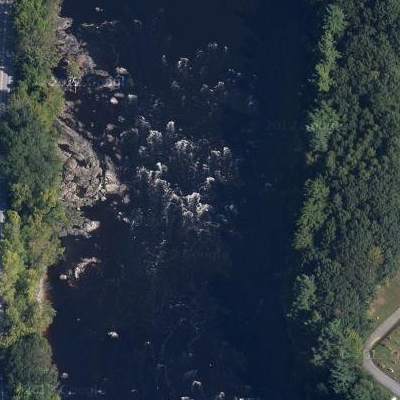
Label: dRiverLake